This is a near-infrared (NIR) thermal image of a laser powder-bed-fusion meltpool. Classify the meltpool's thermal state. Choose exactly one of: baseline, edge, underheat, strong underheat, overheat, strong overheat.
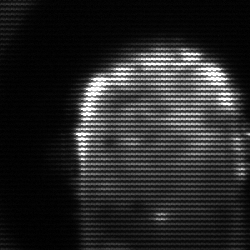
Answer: baseline